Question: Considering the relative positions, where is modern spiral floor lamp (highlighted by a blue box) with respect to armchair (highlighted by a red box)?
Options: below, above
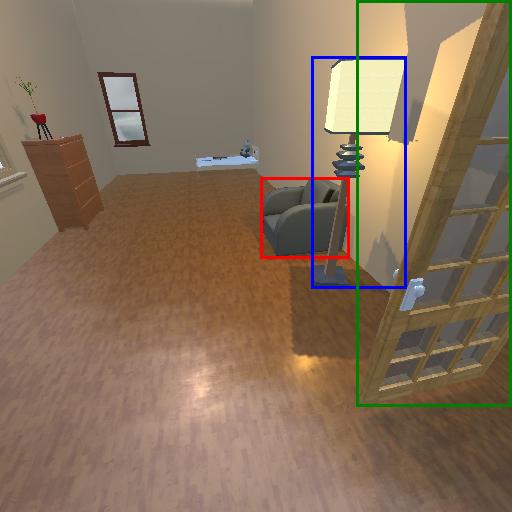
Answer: below